Question: Using the example on this page
<URL>,
I created my own graphs using some normally distributed data with a standard deviation of 10 instead of the iris data.
My graph turned out to be like this:

Notice how the RBF kernel graph is very different from the the one from the example. The entire area is classified to be yellow except the red and blue bits. In other words there are too many support vectors. I have tried changing C and degree but they didn't help. The code I used to produce this graph is shown below.
Please note I need to use RBF kernel because polynomial kernels run significantly slower than RBF kernels.
'''
import numpy as np
import pylab as pl
from sklearn import svm, datasets
FP_SIZE = 50
STD = 10
def gen(fp):
data = []
target = []
fp_count = len(fp)
# generate rssi reading for monitors / fingerprint points
# using scikit-learn data structure
for i in range(0, fp_count):
for j in range(0,FP_SIZE):
target.append(i)
data.append(np.around(np.random.normal(fp[i],STD)))
data = np.array(data)
target = np.array(target)
return data, target
fp = [[-30,-70],[-58,-30],[-60,-60]]
data, target = gen(fp)
# import some data to play with
# iris = datasets.load_iris()
X = data[:, :2] # we only take the first two features. We could
# avoid this ugly slicing by using a two-dim dataset
Y = target
h = .02 # step size in the mesh
# we create an instance of SVM and fit out data. We do not scale our
# data since we want to plot the support vectors
C = 1.0 # SVM regularization parameter
svc = svm.SVC(kernel='linear', C=C).fit(X, Y)
rbf_svc = svm.SVC(kernel='rbf', gamma=0.7, C=C).fit(X, Y)
poly_svc = svm.SVC(kernel='poly', degree=3, C=C).fit(X, Y)
lin_svc = svm.LinearSVC(C=C).fit(X, Y)
# create a mesh to plot in
x_min, x_max = X[:, 0].min() - 1, X[:, 0].max() + 1
y_min, y_max = X[:, 1].min() - 1, X[:, 1].max() + 1
xx, yy = np.meshgrid(np.arange(x_min, x_max, h),
np.arange(y_min, y_max, h))
# title for the plots
titles = ['SVC with linear kernel',
'SVC with RBF kernel',
'SVC with polynomial (degree 3) kernel',
'LinearSVC (linear kernel)']
for i, clf in enumerate((svc, rbf_svc, poly_svc, lin_svc)):
# Plot the decision boundary. For that, we will asign a color to each
# point in the mesh [x_min, m_max]x[y_min, y_max].
pl.subplot(2, 2, i + 1)
Z = clf.predict(np.c_[xx.ravel(), yy.ravel()])
# Put the result into a color plot
Z = Z.reshape(xx.shape)
pl.contourf(xx, yy, Z, cmap=pl.cm.Paired)
pl.axis('off')
# Plot also the training points
pl.scatter(X[:, 0], X[:, 1], c=Y, cmap=pl.cm.Paired)
pl.title(titles[i])
pl.show()
'''
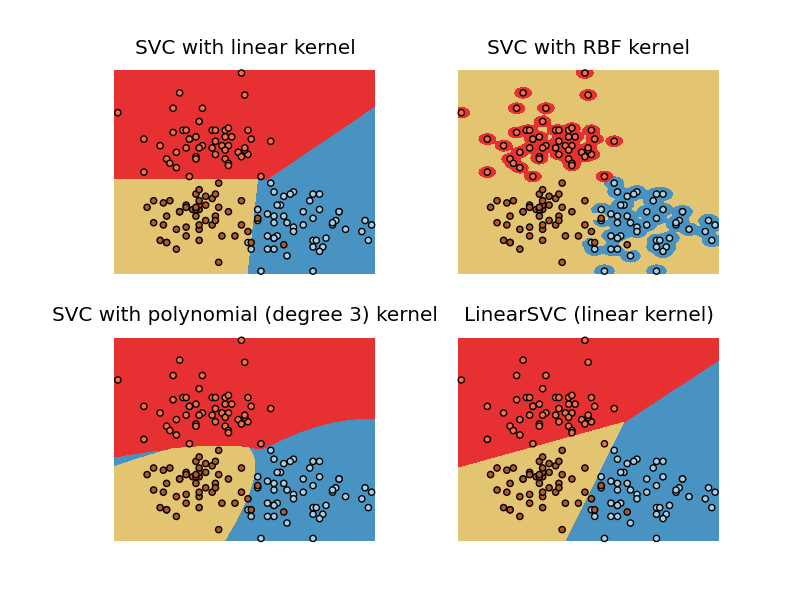
Answer: DId you use any other measure of correctness aside from what you get in the point.
Usually SVMs need to be run using a grid search, specially if you have an RBF, C only will take care of the regularization, which will do little if your data is not sparse to begin with.
You need to run a grid search over gamma and C, they have a really good example of that here:
<URL>
Also, their library already takes care of the cross validation.
Remember that those examples are good for the toy datasets, the moment you enter with a new dataset, there is no reason to believe is going to behave anything like the one in the example.